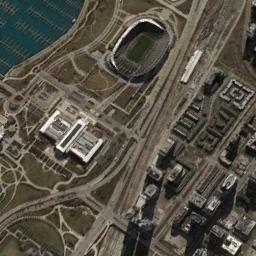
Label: stadium